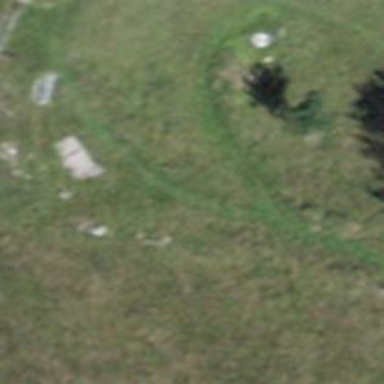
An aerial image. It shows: Path.